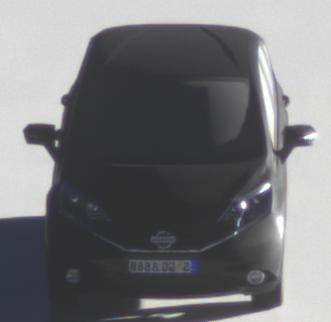
Make: Nissan
Model: Note 1.2
Detailed model: Note (E12) (10/13 - 12/16)
Model produced from: 2013/10
Model produced until: 2015/09
Doors: 5
Color: black
Road condition: wet road
Daytime: sunrise or sunset
Contrast: high contrast